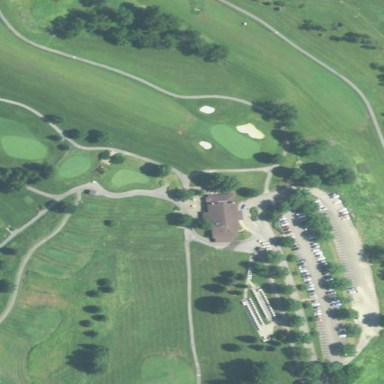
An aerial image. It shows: Golf fairway covered with lush grass.